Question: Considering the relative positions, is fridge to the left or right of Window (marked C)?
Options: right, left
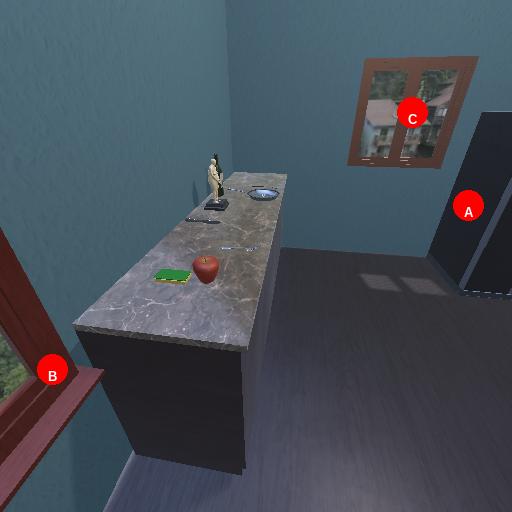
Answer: right